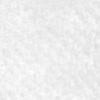
Label: no_change